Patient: sex M, age 43
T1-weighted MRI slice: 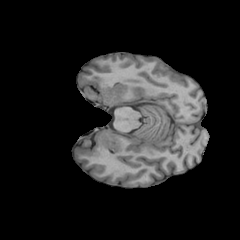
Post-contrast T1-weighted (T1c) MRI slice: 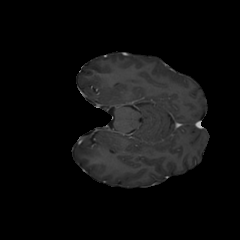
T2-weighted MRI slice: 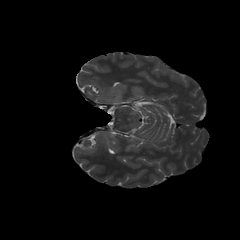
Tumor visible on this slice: no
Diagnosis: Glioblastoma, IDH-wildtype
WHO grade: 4